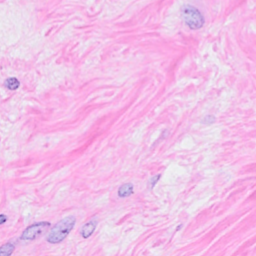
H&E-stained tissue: Breast